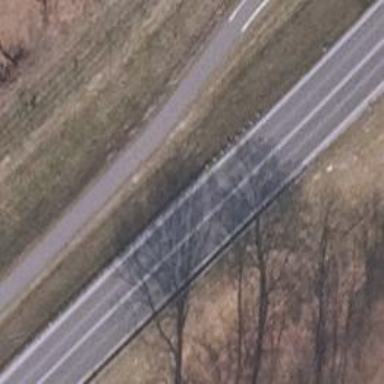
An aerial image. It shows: Asphalt path.